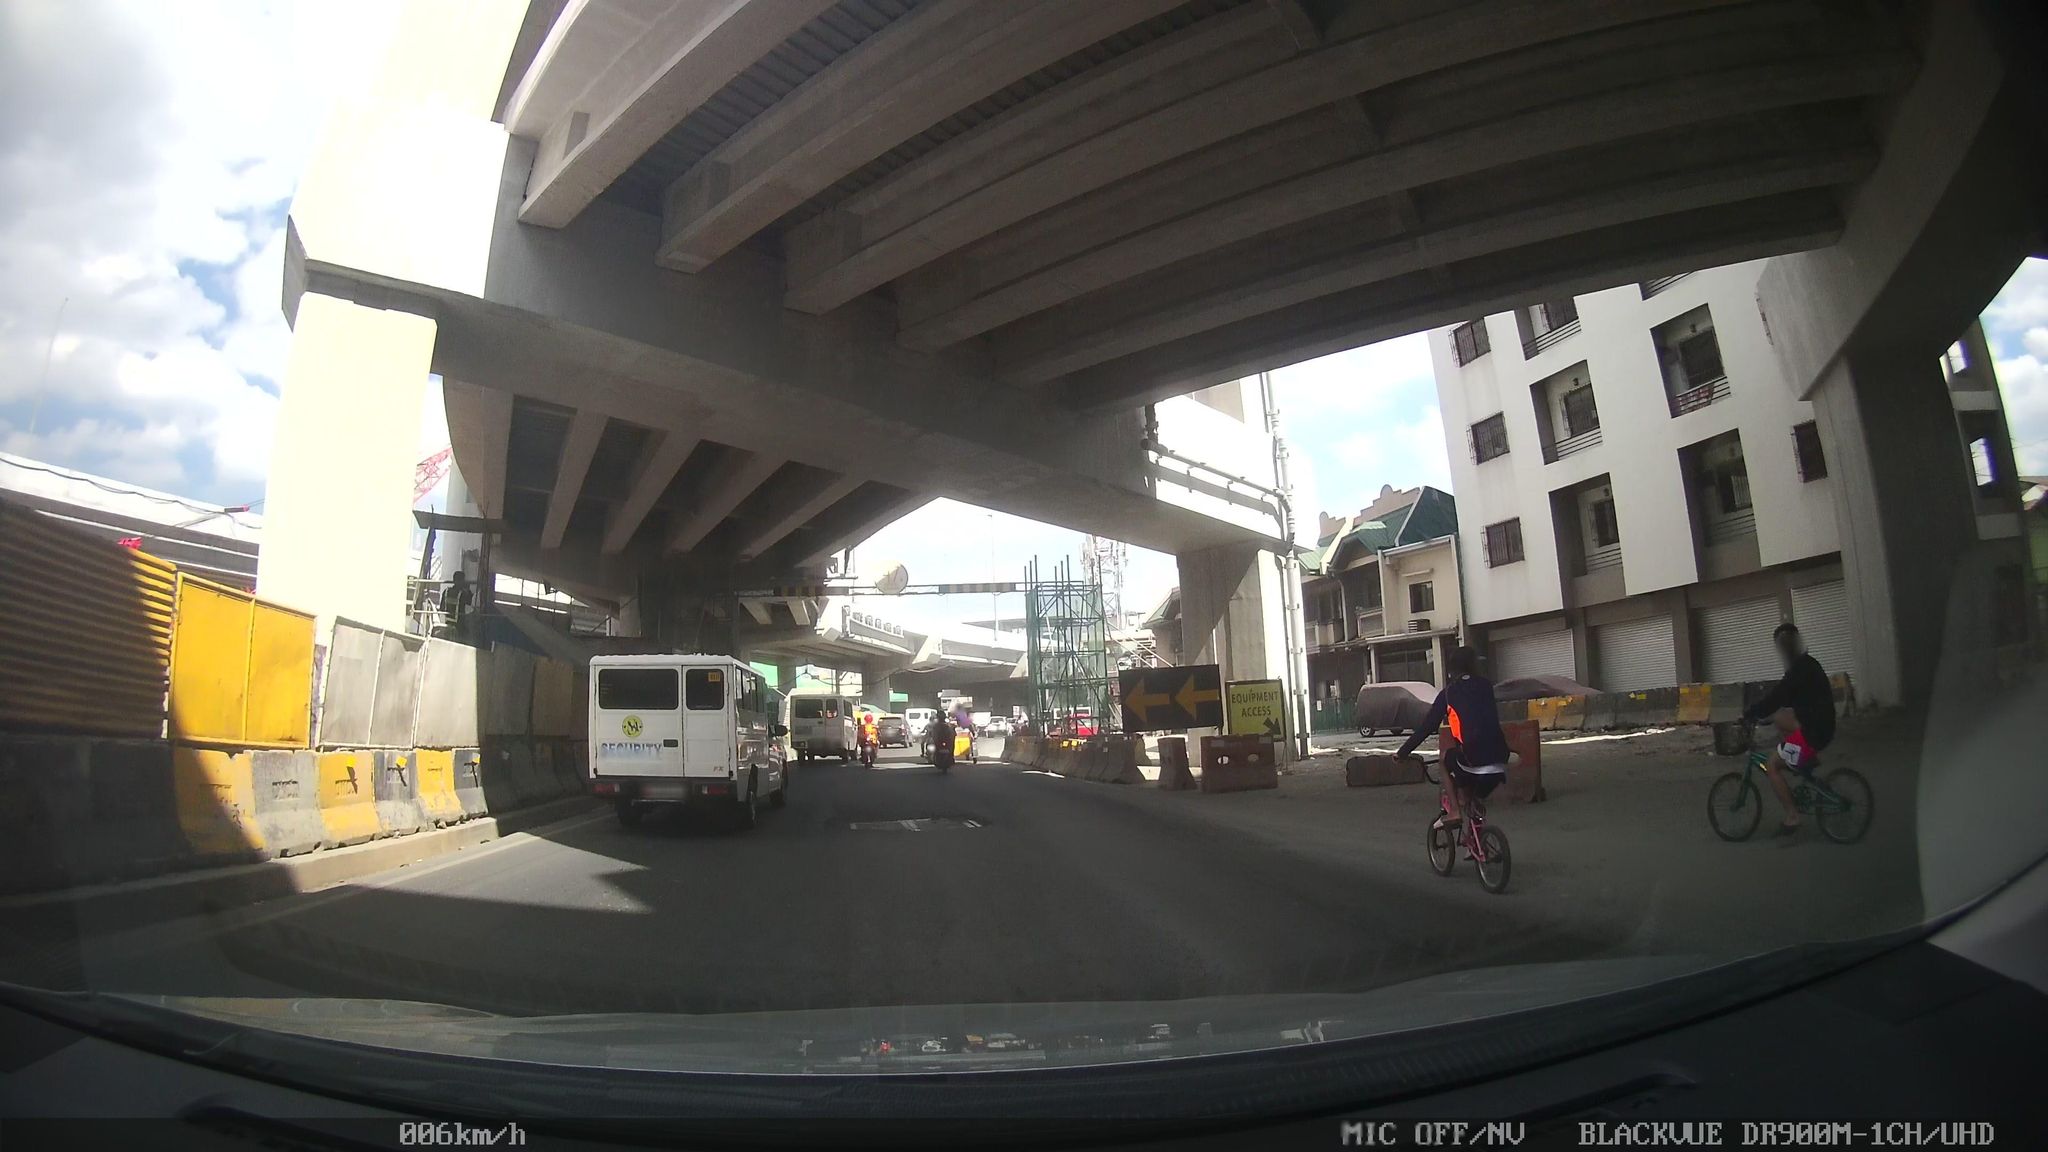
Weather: clear
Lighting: day
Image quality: good
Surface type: driving surface
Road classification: motorway
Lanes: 3
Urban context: urban centre
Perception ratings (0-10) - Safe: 3.43, Lively: 8.46, Beautiful: 1.12, Boring: 4.31, Depressing: 8.15, Wealthy: 0.32